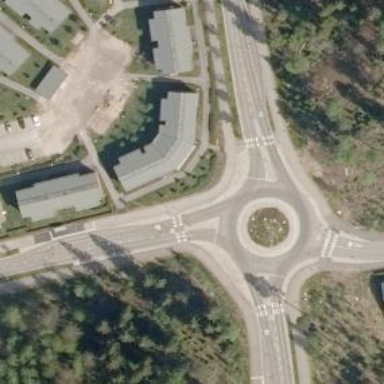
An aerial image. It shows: Uncontrolled crossing with pedestrian island.